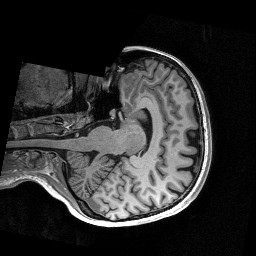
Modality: T1w
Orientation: axial